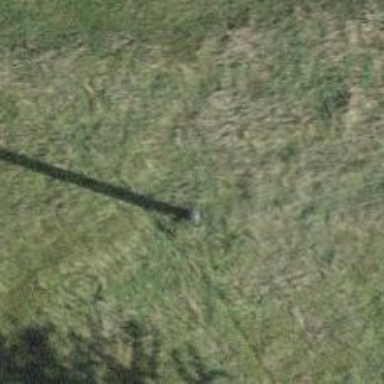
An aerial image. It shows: Power tower.